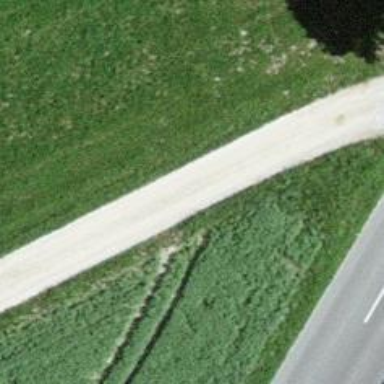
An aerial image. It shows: Gravel track with grade 2 tracktype.